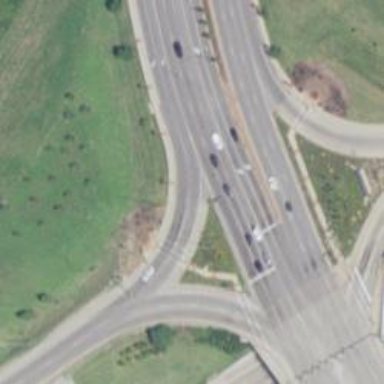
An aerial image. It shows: Primary highway.